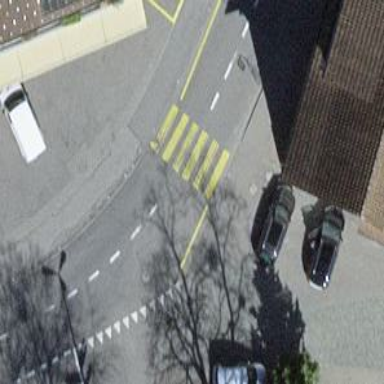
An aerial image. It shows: Uncontrolled zebra crossing on the road.